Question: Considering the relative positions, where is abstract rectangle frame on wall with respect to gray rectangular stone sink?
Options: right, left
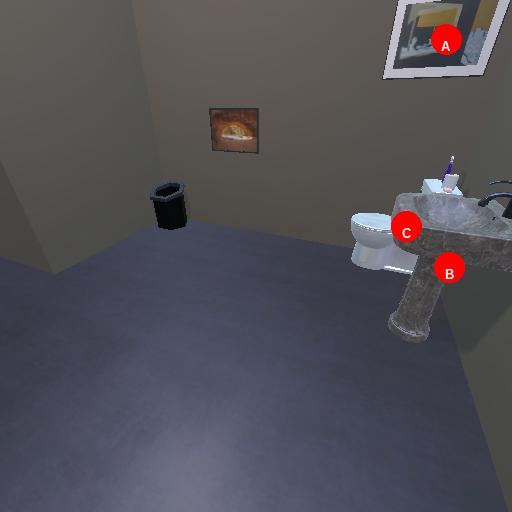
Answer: right